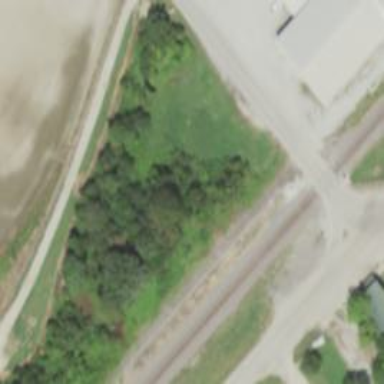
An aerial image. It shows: Rail spur service.